Interaction volume radius: 5 \u00c5
Interaction volume height: 20 \u00c5
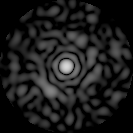
Disorder parameter: 0.8491